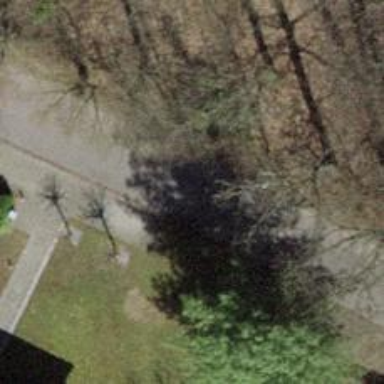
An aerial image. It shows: Residential road with grass paver surface.